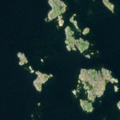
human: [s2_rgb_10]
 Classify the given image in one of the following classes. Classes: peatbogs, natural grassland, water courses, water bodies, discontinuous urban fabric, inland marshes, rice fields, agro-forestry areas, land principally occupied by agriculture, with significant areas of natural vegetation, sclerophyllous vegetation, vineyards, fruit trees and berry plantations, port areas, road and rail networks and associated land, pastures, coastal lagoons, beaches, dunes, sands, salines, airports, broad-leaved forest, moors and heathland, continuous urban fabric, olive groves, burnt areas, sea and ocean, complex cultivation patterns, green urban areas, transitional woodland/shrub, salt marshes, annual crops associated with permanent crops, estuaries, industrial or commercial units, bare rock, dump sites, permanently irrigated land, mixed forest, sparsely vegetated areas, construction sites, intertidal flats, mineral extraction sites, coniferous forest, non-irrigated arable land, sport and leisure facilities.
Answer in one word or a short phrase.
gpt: sea and ocean